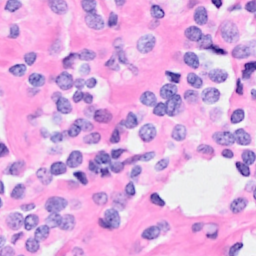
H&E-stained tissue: Breast